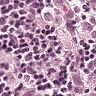
Metastatic tissue present: yes